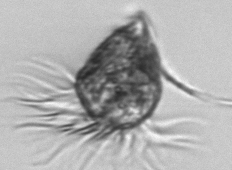
Label: Tontonia_appendiculariformis